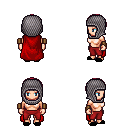
a pixel art fantasy rpg character, female body template, human, light skin, red cape, red pants, ruby red plain hairstyle, chain hood, leather bracers, black slippers, four views (front, back, left, right), 2x2 character sprite sheet, small pixel art, hard edges, no anti-aliasing